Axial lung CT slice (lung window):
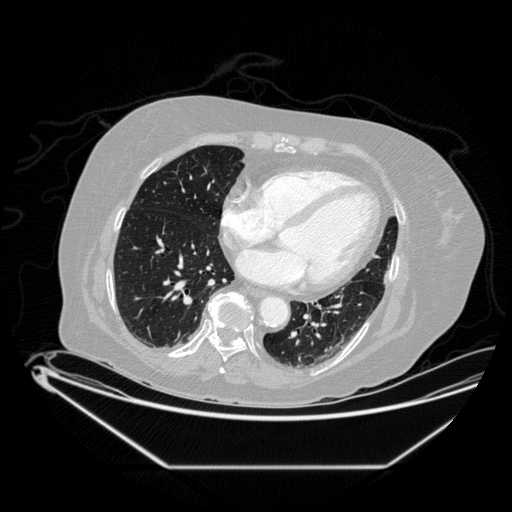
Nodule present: no